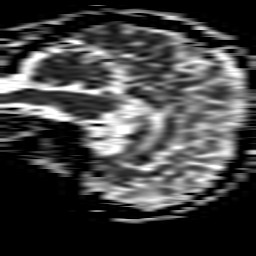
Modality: ADC
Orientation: sagittal
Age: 56
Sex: male
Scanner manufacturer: philips
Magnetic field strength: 1.5 T
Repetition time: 3.499 s
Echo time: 0.09255 s